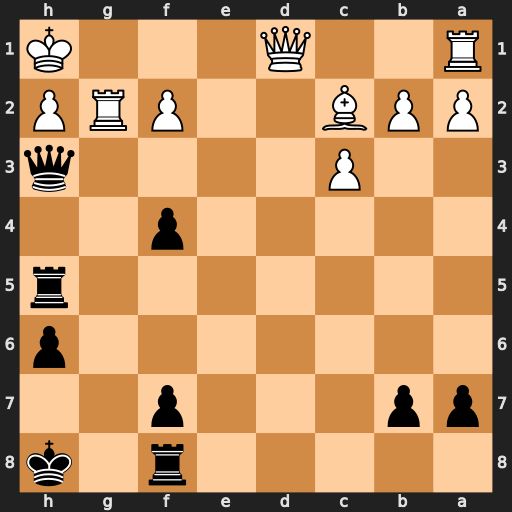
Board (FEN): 5r1k/pp3p2/7p/7r/5p2/2P4q/PPB2PRP/R2Q3K
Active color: b
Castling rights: -
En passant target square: -
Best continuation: f3 Qd4+ f6 Rag1 fxg2+